Milling tool wear sample.
Tool blade image: 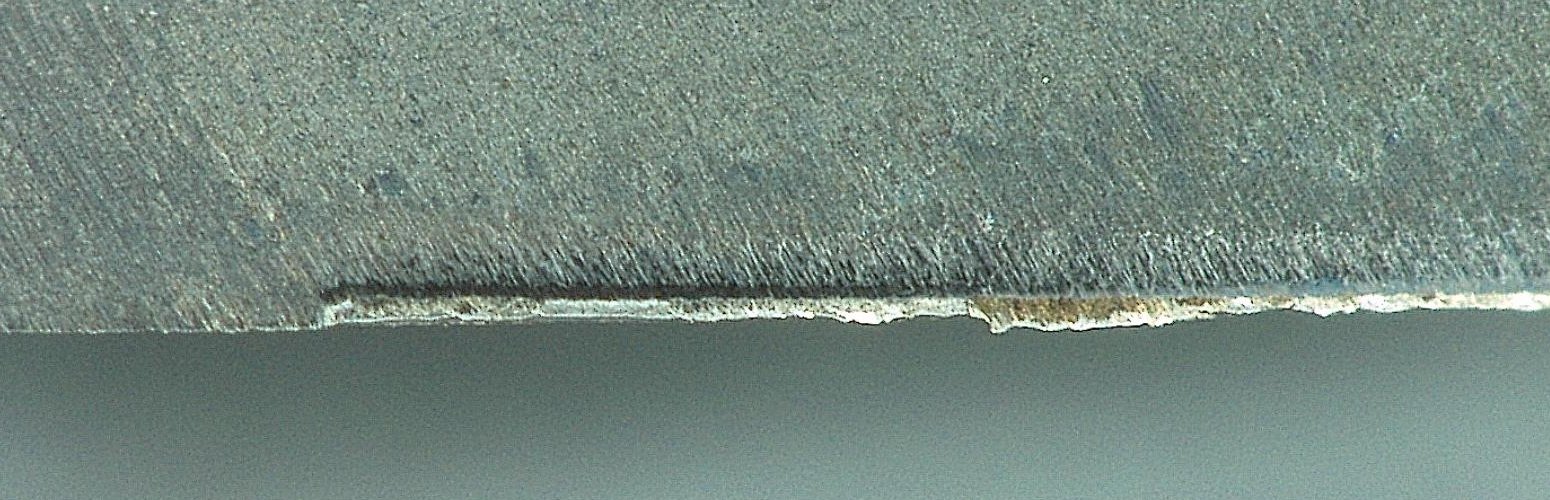
Chip image: 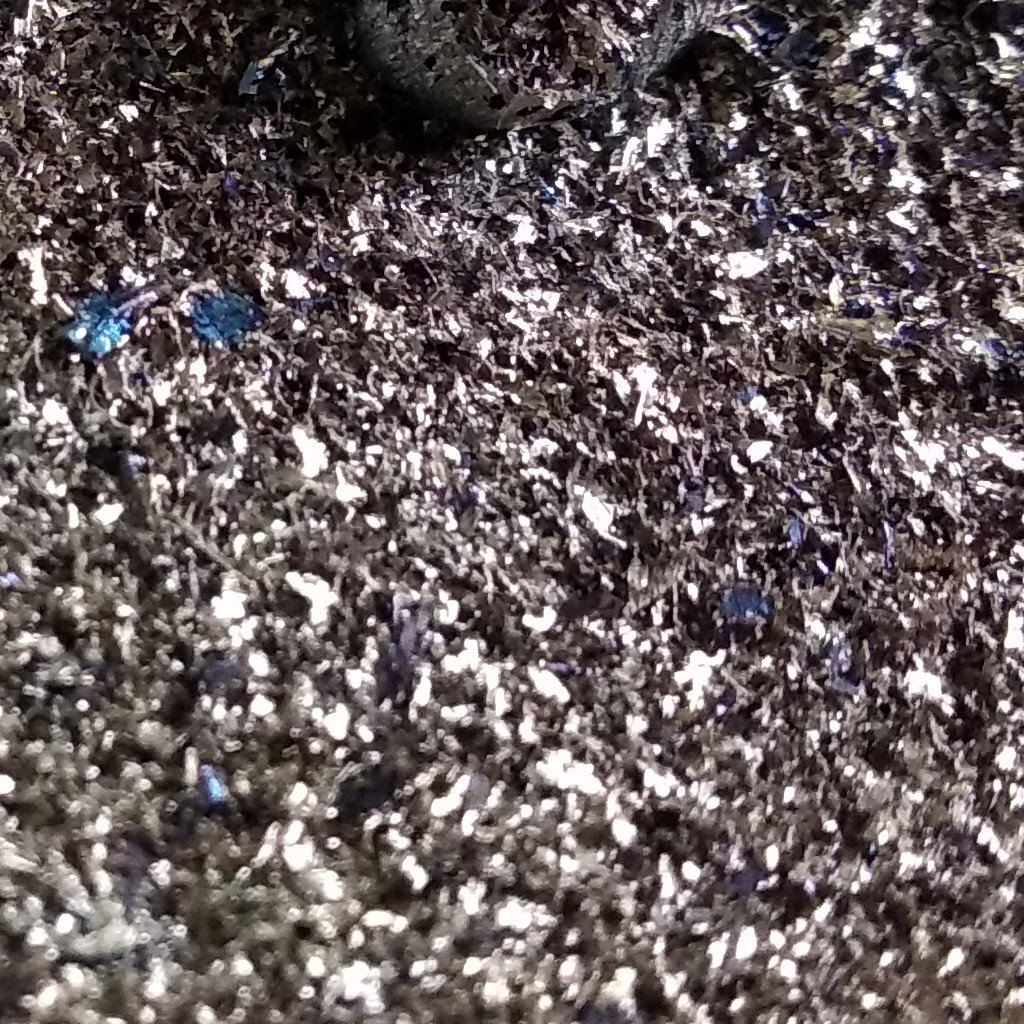
Workpiece image: 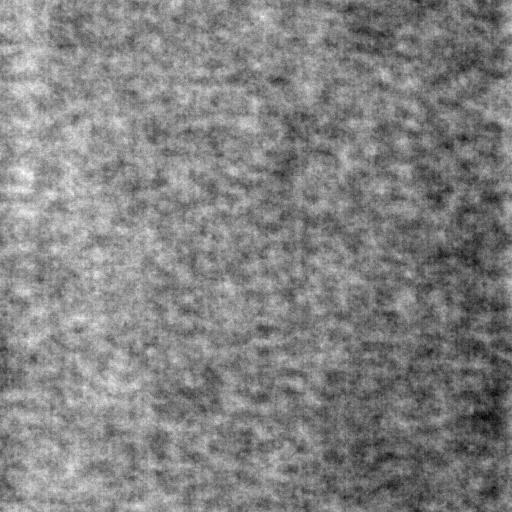
Tool wear state: used
Gaps: 9.32
Flank wear: 72.46
Overhang: 26.01
Force-signal Mel-spectrograms (X, Y, Z axes): 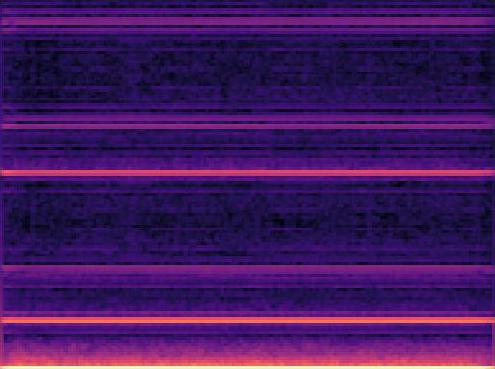 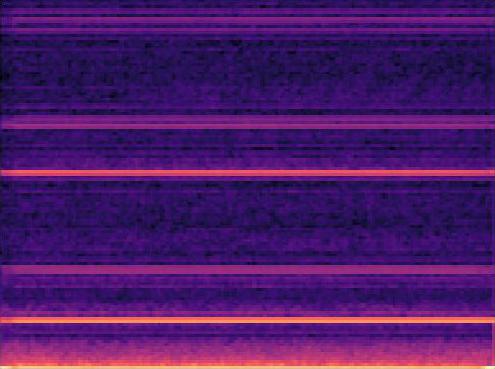 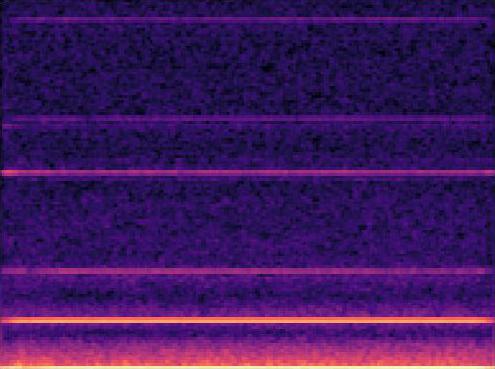
Force-signal scalograms (X, Y, Z axes): 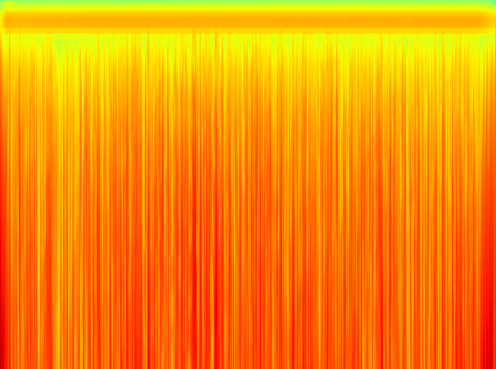 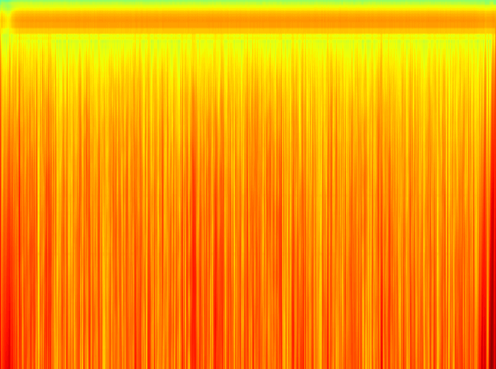 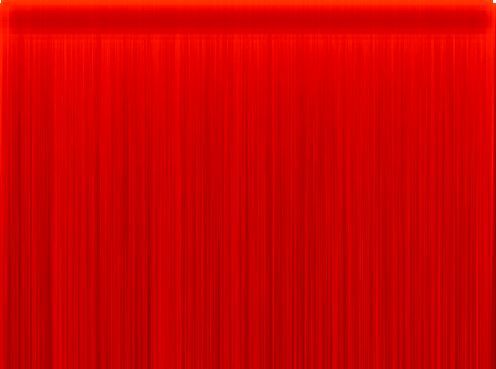
Force phase: steady_state_stabilization_wear